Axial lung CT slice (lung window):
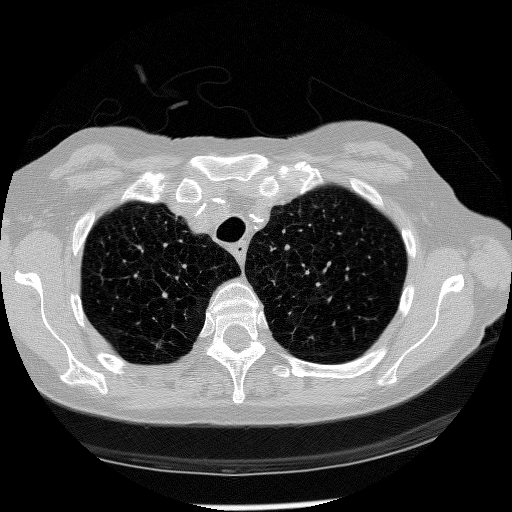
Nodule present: no